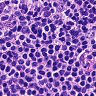
Metastatic tissue present: no